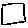
Label: square